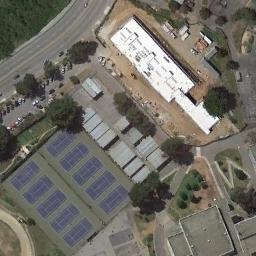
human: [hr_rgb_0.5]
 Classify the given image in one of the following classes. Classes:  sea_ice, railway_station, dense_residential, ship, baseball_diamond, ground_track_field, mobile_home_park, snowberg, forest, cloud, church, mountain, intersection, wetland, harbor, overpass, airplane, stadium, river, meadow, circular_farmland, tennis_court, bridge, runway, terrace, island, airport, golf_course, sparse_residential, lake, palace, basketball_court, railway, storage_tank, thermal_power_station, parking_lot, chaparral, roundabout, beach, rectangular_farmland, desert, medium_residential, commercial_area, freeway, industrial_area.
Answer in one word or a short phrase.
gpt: tennis_court